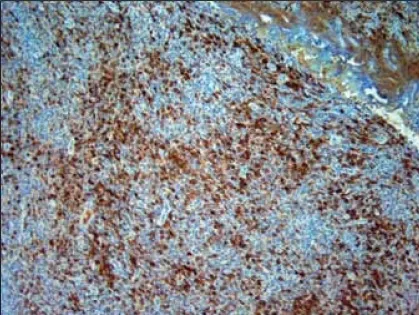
Many cells also show CD30 positivity. x200.
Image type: pathology (immunostaining)